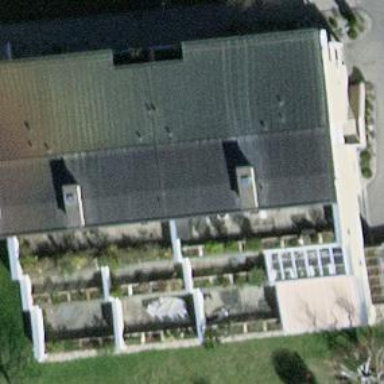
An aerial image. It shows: Apartment building with skillion roof shape.